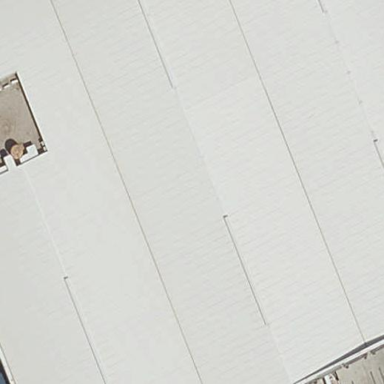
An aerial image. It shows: Warehouse building.